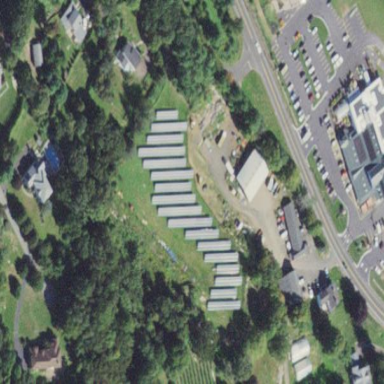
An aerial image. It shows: Solar farm covered with solar photovoltaic panels. It was previously field.